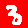
Digit: 3